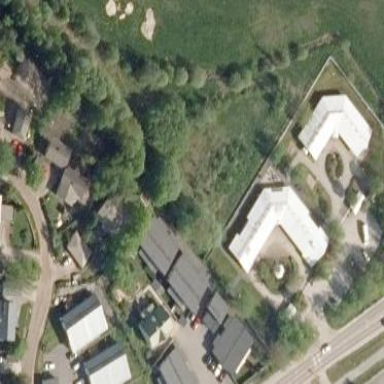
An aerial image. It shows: Nursing home.